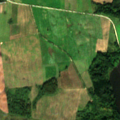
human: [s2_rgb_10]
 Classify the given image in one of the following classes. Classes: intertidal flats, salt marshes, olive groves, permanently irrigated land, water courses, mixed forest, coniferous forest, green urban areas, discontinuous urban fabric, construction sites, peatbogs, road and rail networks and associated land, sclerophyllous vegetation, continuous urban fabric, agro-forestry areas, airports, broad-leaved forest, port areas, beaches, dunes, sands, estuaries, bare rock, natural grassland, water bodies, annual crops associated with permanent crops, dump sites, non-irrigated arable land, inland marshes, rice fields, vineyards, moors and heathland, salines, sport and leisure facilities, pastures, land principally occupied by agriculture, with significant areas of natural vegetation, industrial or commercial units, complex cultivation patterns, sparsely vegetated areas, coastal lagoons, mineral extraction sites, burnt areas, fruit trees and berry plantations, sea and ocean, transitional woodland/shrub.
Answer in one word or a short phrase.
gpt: discontinuous urban fabric, non-irrigated arable land, land principally occupied by agriculture, with significant areas of natural vegetation, broad-leaved forest